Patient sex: M
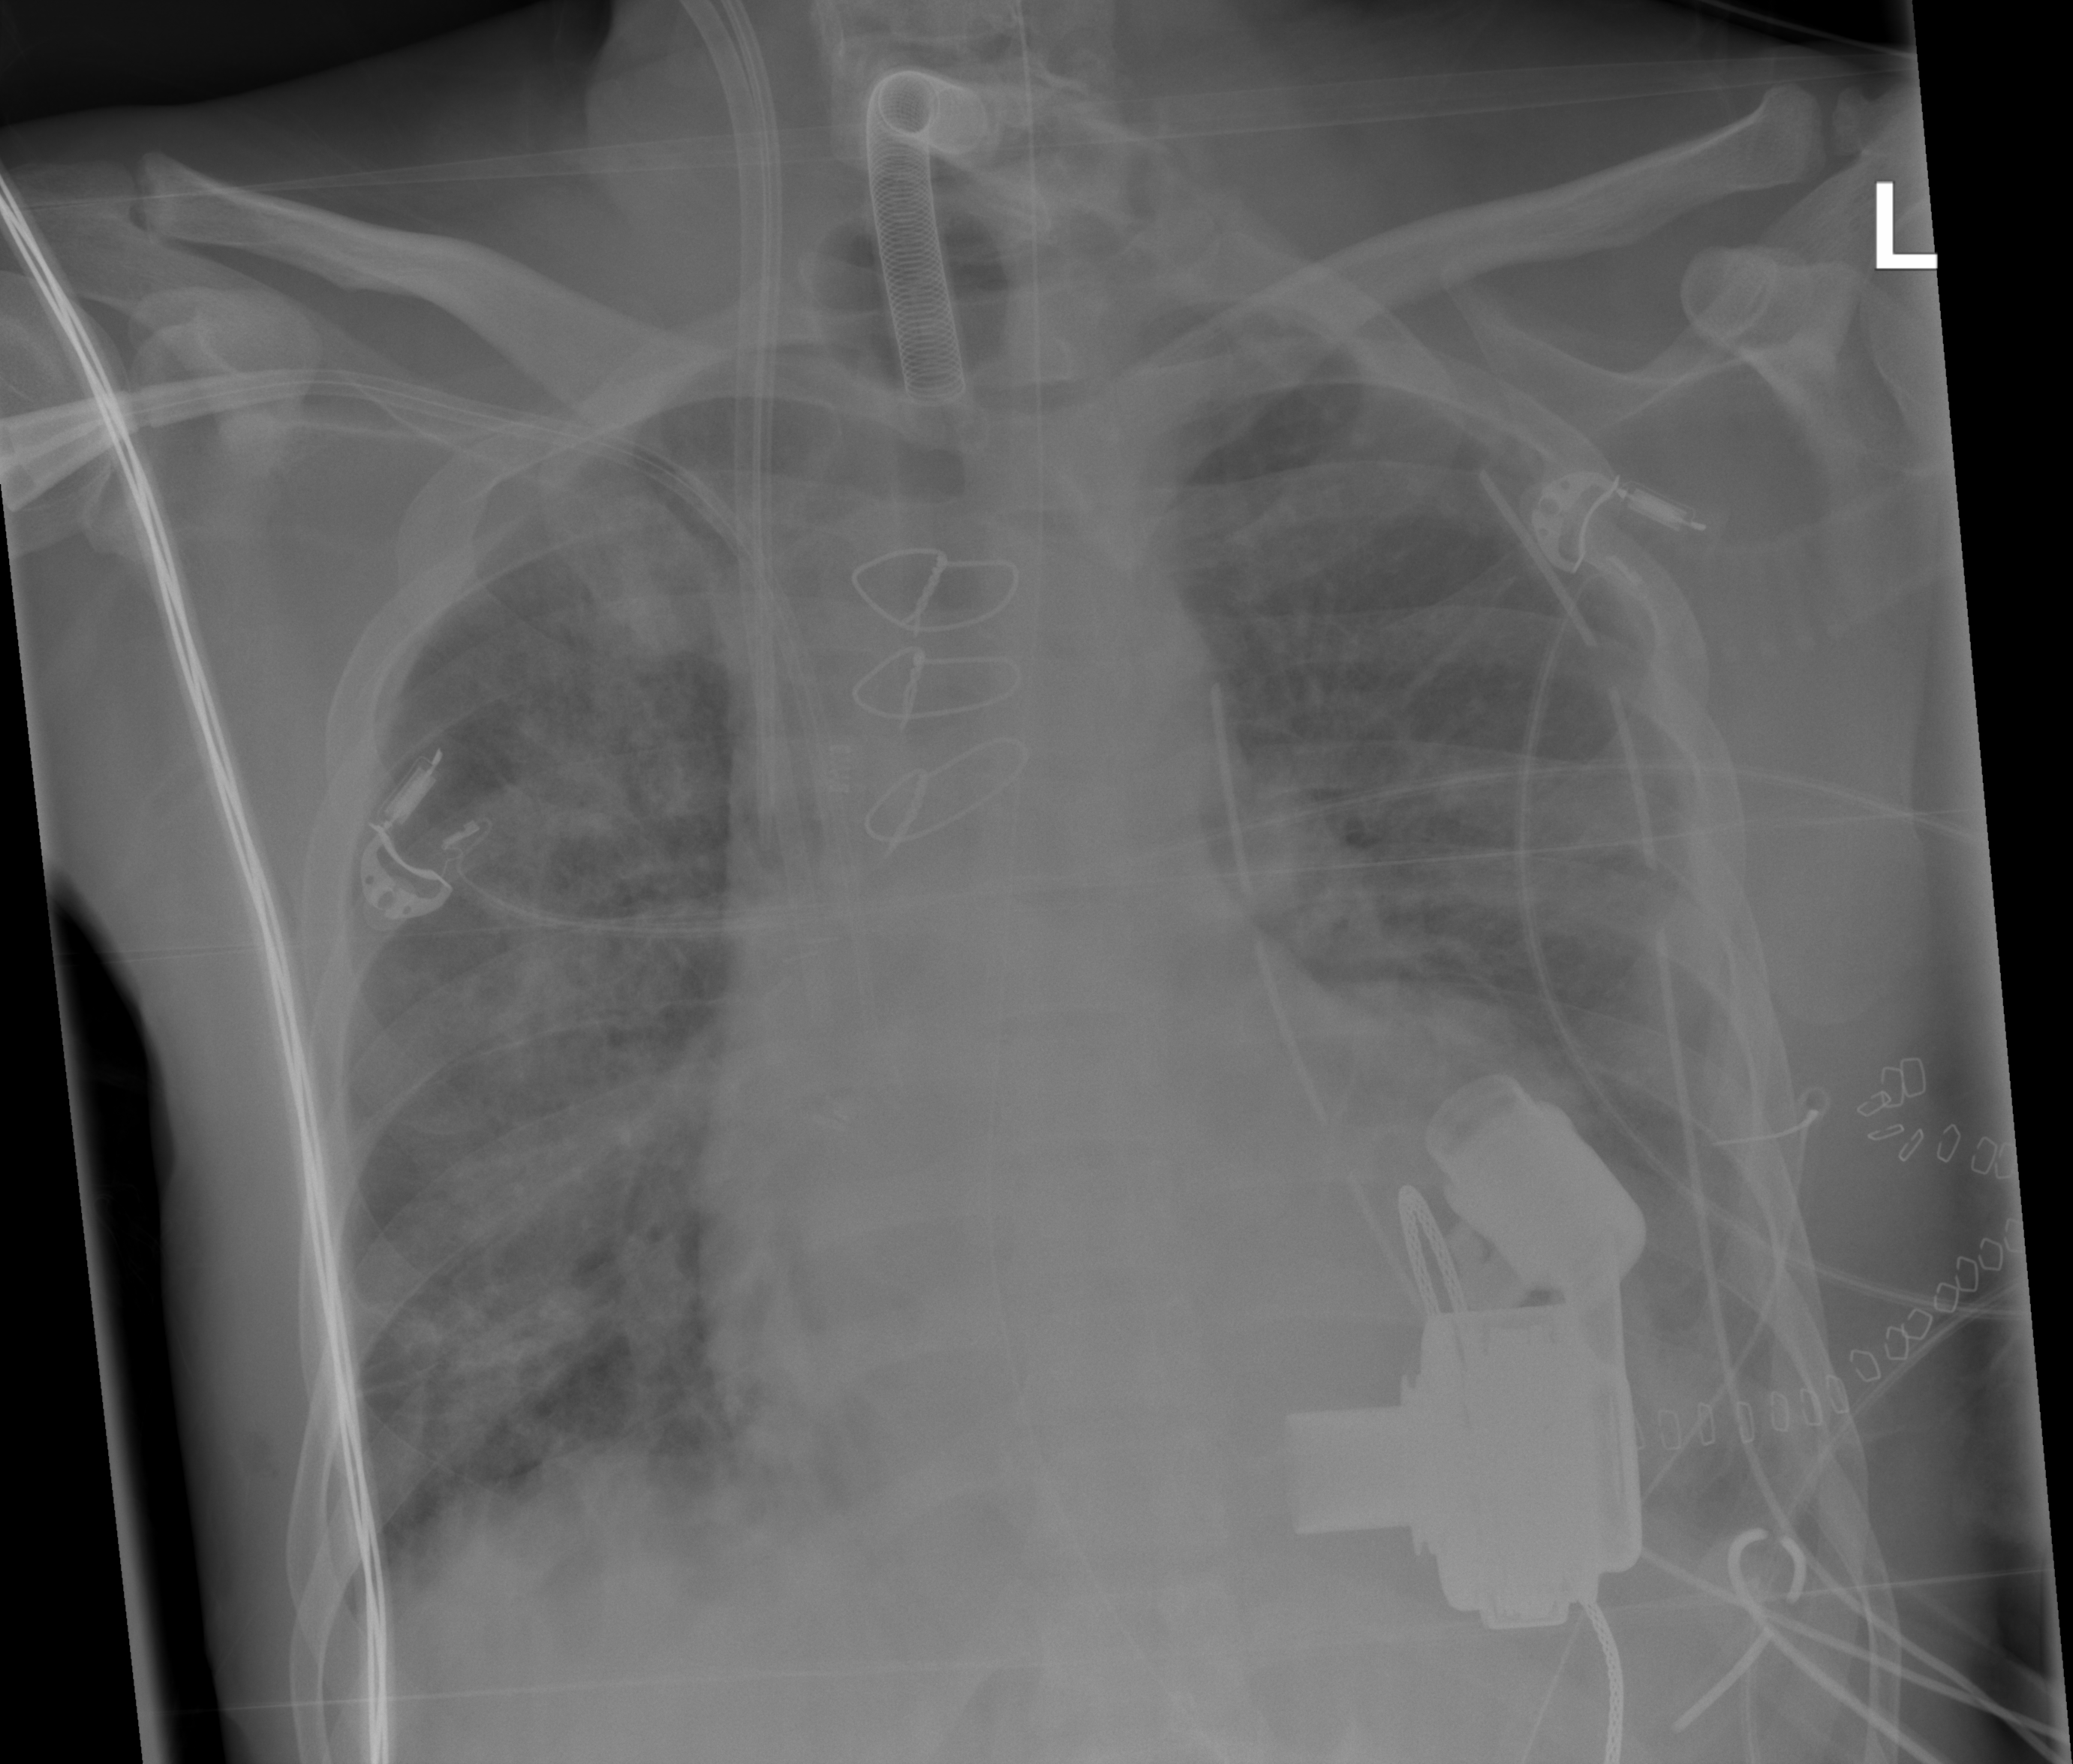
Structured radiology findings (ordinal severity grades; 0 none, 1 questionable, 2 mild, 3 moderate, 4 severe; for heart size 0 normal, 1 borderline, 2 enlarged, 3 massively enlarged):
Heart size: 2
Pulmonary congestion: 2
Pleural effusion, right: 2
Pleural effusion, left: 2
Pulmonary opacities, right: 3
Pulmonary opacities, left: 3
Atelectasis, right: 3
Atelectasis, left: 3